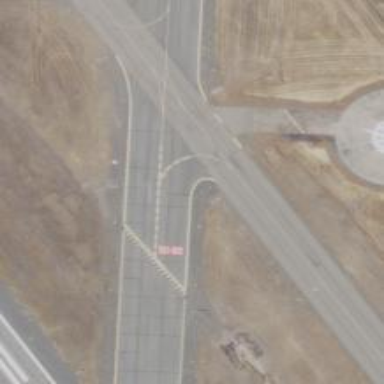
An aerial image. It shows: Image of taxiway at airport.